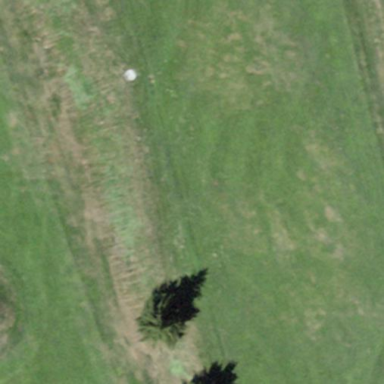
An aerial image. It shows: Grassy area designated as golf fairway.